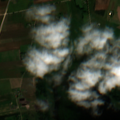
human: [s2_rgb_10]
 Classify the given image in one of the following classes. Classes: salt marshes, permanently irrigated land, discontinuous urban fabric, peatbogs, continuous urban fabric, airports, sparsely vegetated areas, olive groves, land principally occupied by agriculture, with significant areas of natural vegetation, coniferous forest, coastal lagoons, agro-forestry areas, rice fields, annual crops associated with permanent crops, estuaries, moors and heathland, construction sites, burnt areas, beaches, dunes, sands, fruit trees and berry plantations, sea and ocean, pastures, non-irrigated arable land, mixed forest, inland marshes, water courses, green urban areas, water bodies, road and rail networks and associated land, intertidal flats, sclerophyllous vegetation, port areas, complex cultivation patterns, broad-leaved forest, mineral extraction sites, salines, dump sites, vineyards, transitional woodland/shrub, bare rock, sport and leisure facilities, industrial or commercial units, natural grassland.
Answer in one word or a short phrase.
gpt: non-irrigated arable land, pastures, complex cultivation patterns, land principally occupied by agriculture, with significant areas of natural vegetation, coniferous forest, transitional woodland/shrub, inland marshes, water bodies